Interaction volume radius: 5 \u00c5
Interaction volume height: 15 \u00c5
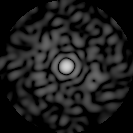
Disorder parameter: 0.8601